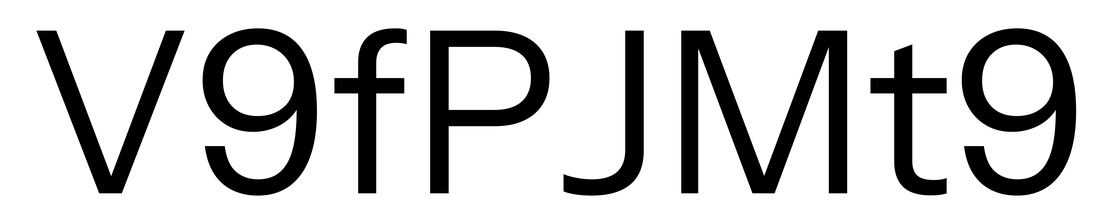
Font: InstrumentSans_Regular